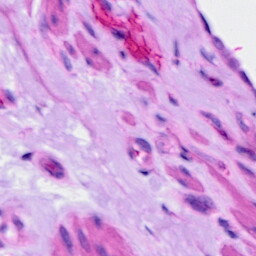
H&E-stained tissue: Ovarian